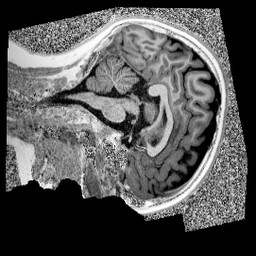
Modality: UNIT1
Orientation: sagittal
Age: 12
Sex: male
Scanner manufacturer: siemens
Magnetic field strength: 3 T
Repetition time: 4 s
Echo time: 0.00299 s